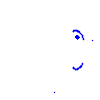
Particle: kaon